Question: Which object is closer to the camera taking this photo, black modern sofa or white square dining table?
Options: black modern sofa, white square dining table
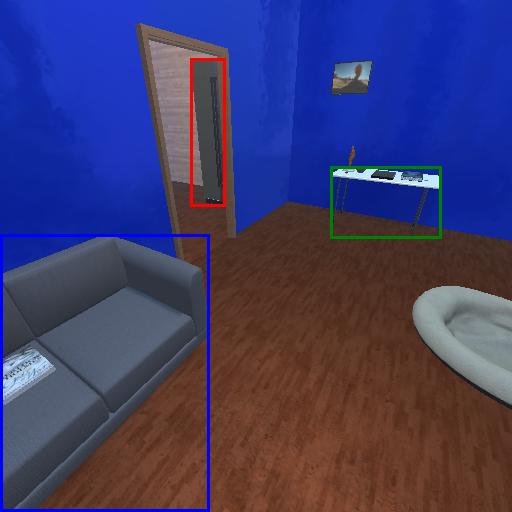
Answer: black modern sofa